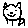
Label: cat